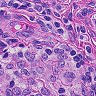
Metastatic tissue present: no